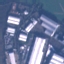
Land use / land cover class: Industrial